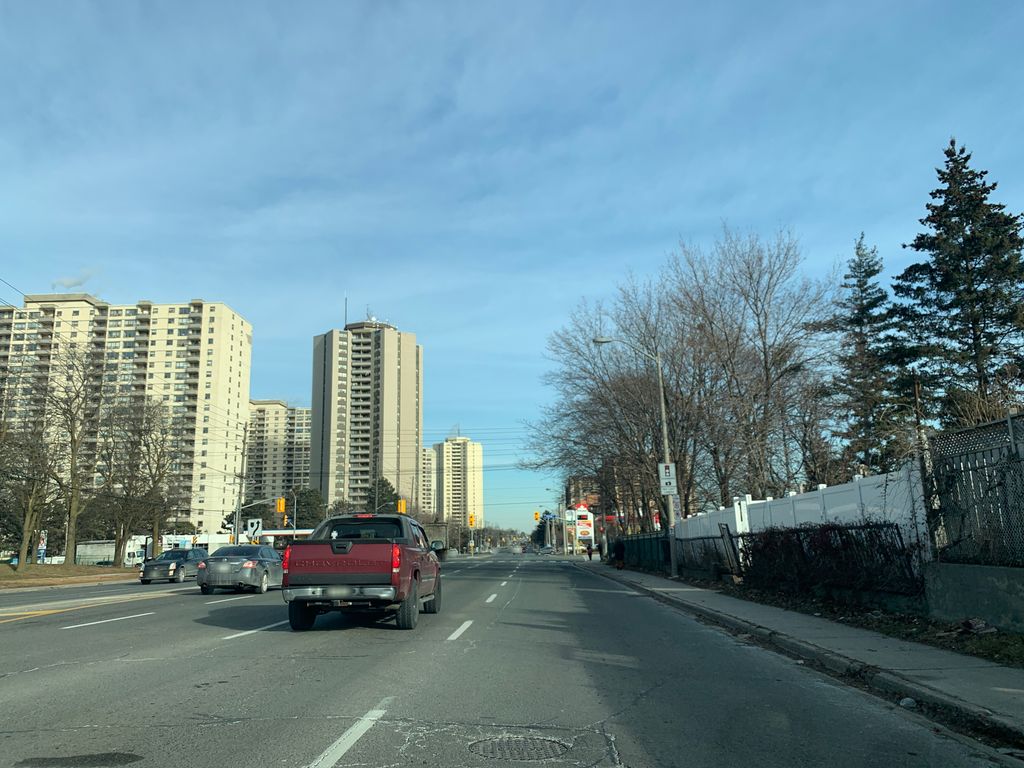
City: toronto